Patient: sex F, age 28
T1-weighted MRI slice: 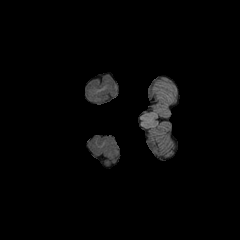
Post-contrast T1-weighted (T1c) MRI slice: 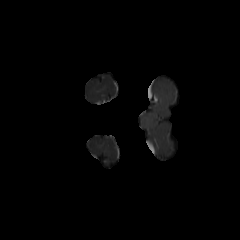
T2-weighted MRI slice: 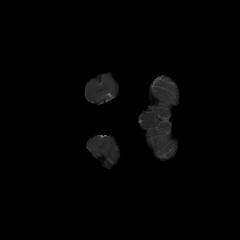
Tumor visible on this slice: no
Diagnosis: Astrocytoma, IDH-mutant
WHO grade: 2